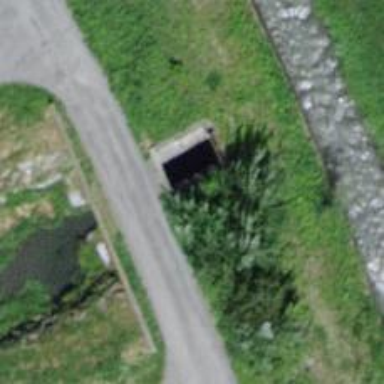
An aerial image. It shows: Culvert tunnel crossing ditch waterway.